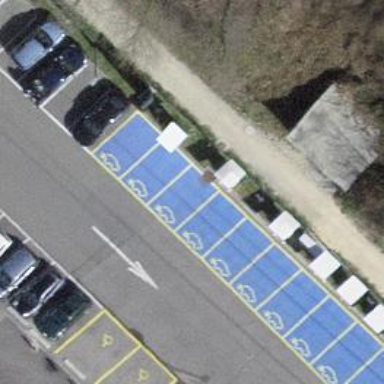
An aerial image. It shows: Charging station.